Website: bh-photo
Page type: address-validator
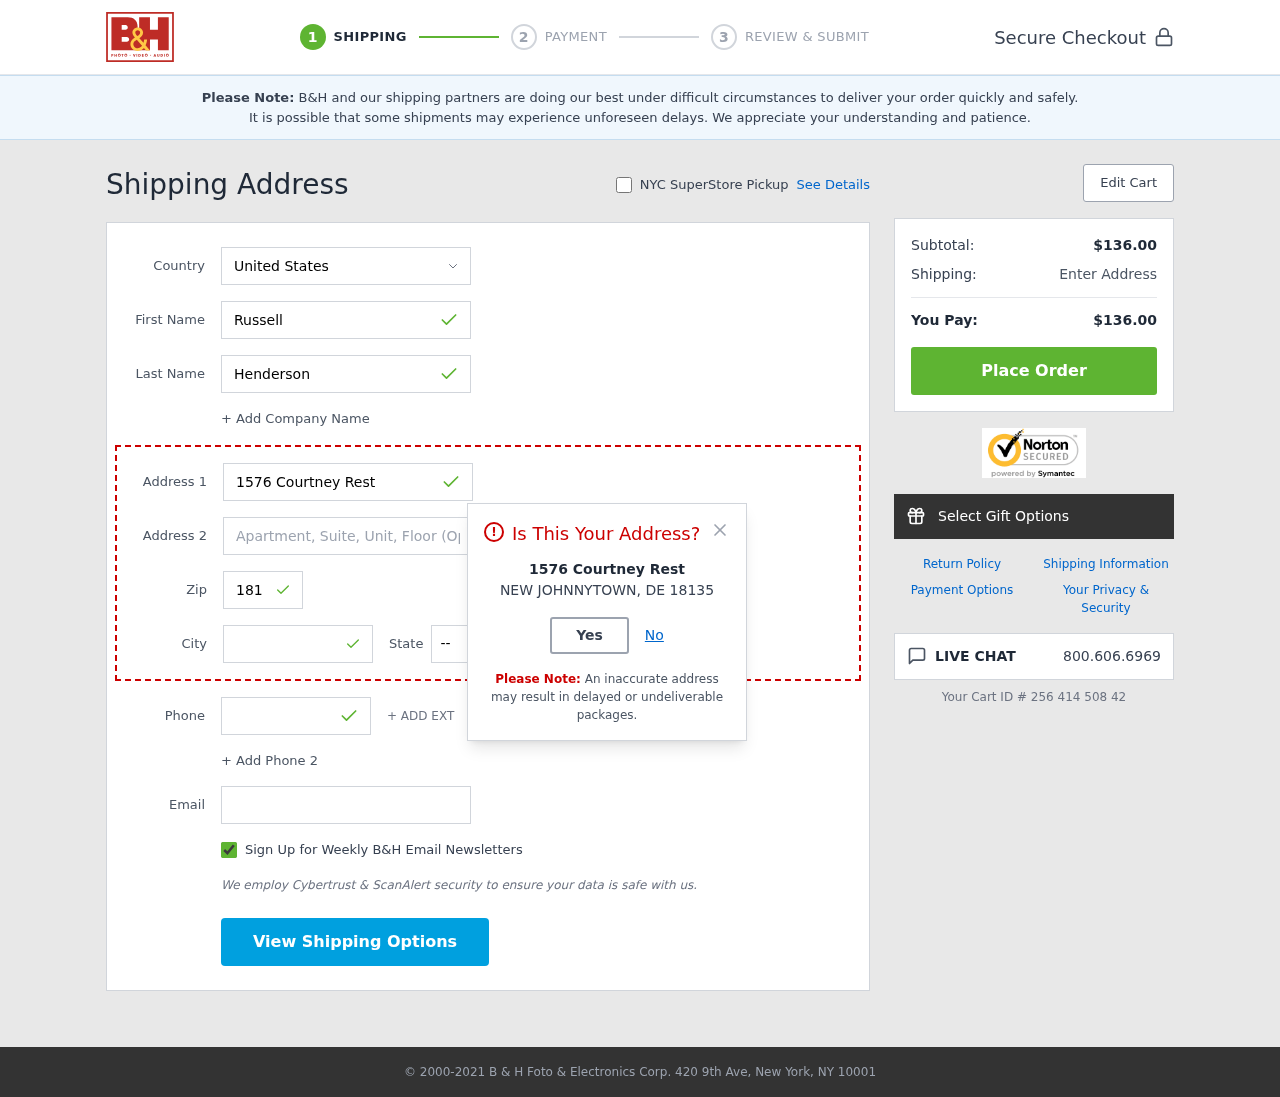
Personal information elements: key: PII_CITY
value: New Johnnytown
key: PII_COUNTRY
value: United States
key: PII_EMAIL
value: russell.henderson@hotmail.com
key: PII_FIRSTNAME
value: Russell
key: PII_LASTNAME
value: Henderson
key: PII_PHONE
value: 7145660029
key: PII_POSTCODE
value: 18135
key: PII_STATE_ABBR
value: DE
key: PII_STREET
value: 1576 Courtney Rest
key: PII_CITY_MODAL
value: NEW JOHNNYTOWN
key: PII_POSTCODE_FULL
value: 18135
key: PII_POSTCODE_NUMERIC
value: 18135
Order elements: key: ORDER_SUBTOTAL
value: $136.00
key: ORDER_TOTAL
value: $136.00
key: ORDER_ID
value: Your Cart ID # 256 414 508 42